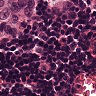
Metastatic tissue present: yes